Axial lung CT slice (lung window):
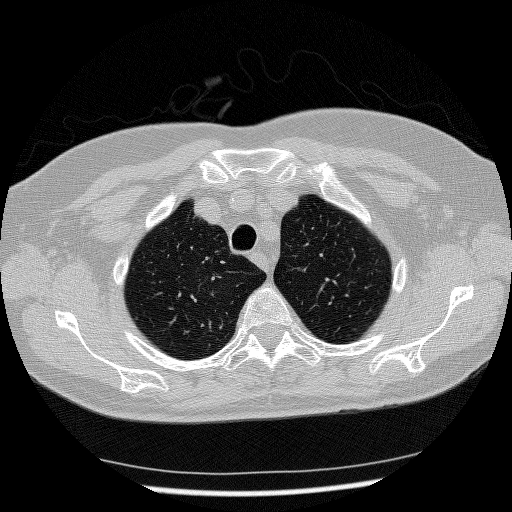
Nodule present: no